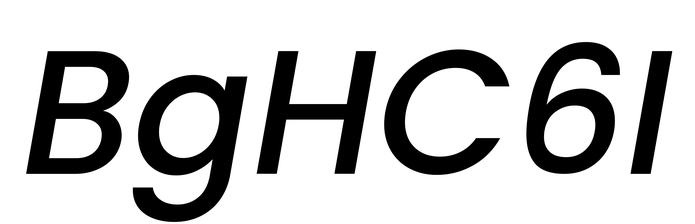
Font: Poppins-MediumItalic